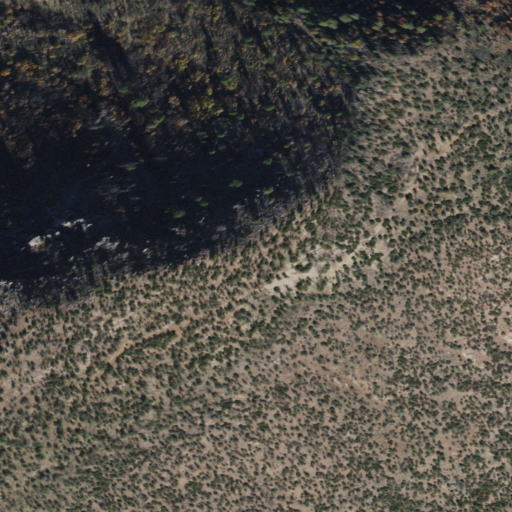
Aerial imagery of mountain in Arizona named Swamp Creek Mountain containing shrub and evergreen forest